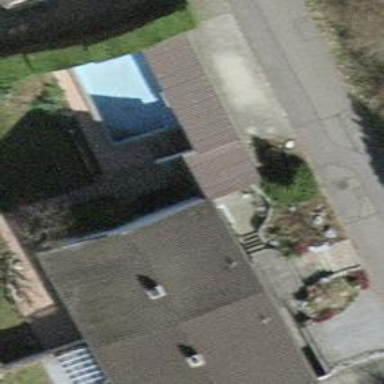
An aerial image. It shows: Garage.